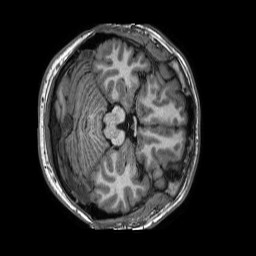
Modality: T1w
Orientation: axial
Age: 20
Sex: male
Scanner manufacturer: philips
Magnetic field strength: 1.5 T
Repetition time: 0.007096 s
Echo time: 0.003204 s